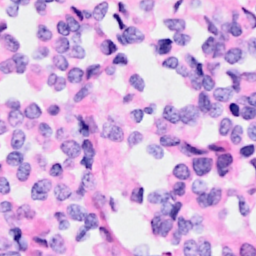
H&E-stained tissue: Breast